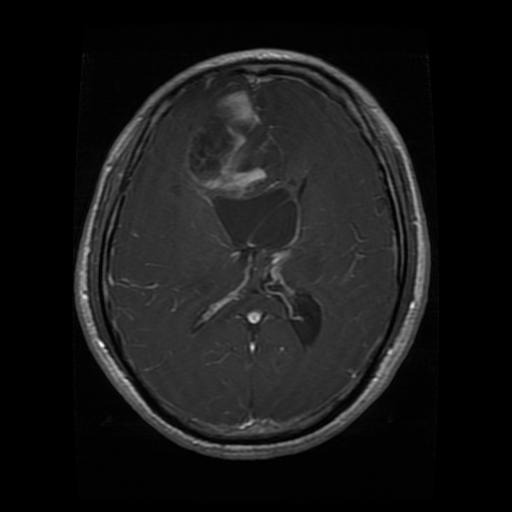
Label: glioma